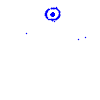
Particle: pion